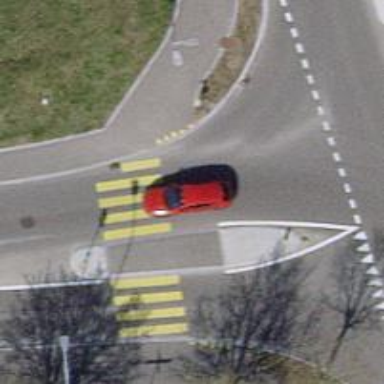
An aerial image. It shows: Zebra crossing on the road.